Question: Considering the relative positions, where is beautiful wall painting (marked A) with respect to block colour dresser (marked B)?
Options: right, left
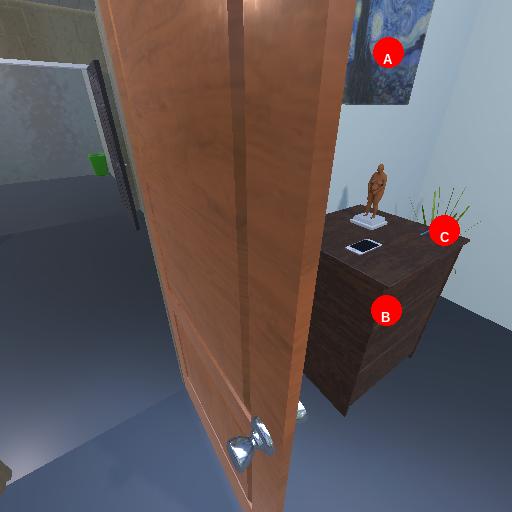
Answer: right